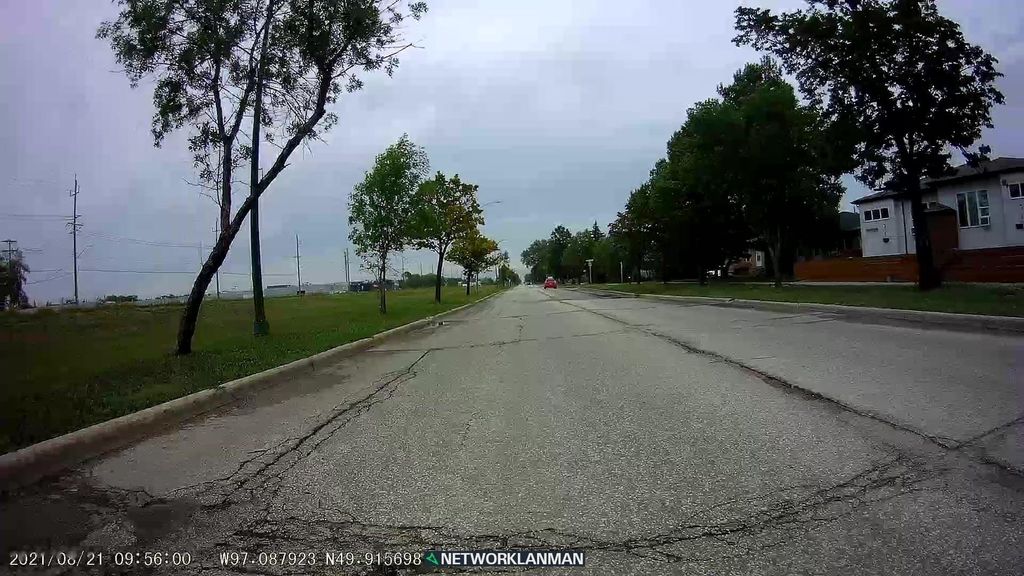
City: winnipeg